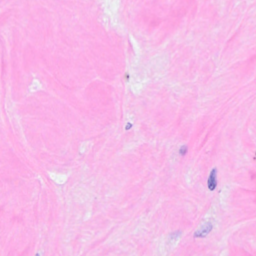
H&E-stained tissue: Breast